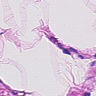
Metastatic tissue present: no